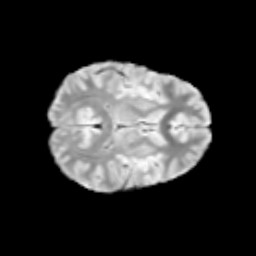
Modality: T2w
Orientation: axial
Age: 10
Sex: female
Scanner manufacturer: siemens
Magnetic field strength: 3 T
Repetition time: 3.8 s
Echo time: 0.07 s